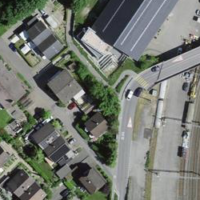
EUNIS habitat code: 54
Species observed at this site:
Corylus avellana